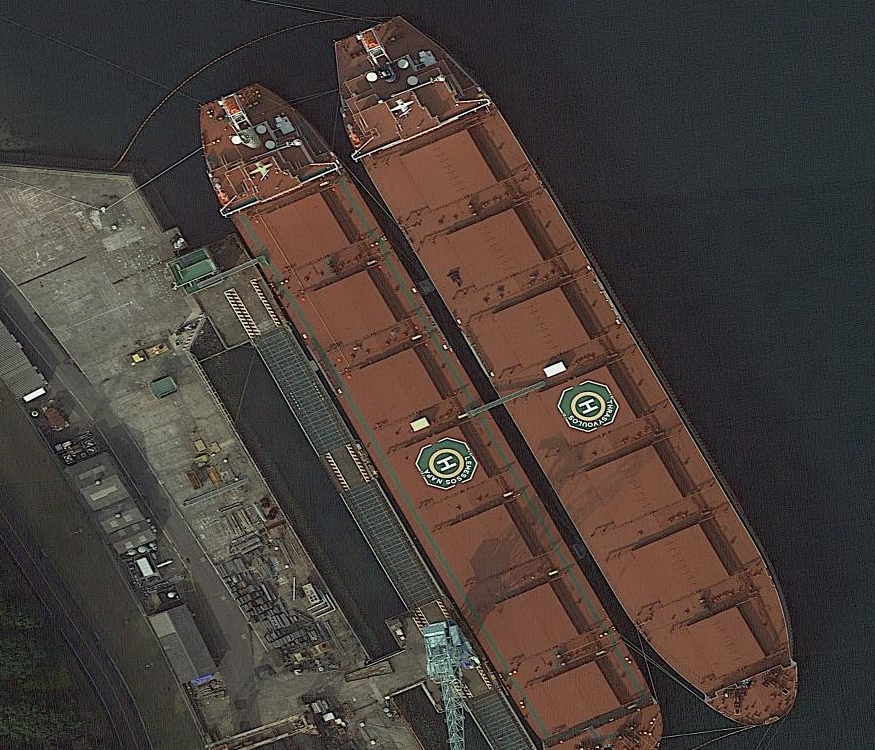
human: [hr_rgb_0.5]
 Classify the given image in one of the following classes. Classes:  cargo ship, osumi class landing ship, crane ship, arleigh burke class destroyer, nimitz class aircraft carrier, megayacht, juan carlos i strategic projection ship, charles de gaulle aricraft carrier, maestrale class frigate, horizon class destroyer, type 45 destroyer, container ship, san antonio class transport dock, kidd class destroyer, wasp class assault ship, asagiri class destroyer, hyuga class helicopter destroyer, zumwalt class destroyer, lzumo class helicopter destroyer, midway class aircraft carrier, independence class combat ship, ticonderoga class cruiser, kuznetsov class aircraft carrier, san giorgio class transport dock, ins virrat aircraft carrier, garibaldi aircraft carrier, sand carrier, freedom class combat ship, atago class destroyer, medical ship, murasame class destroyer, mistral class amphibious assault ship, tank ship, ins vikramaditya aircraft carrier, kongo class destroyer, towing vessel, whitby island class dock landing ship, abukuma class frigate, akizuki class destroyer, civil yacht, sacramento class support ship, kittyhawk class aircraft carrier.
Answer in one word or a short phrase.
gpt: Cargo ship